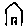
Label: house